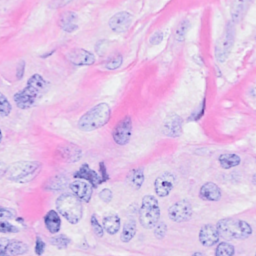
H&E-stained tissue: Breast